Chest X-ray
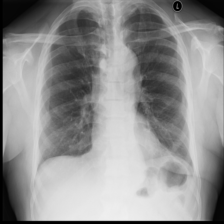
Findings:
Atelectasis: negative
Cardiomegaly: negative
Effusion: negative
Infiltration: negative
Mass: negative
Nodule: negative
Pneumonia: negative
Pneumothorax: negative
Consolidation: negative
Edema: negative
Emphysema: negative
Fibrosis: negative
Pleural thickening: negative
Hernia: negative